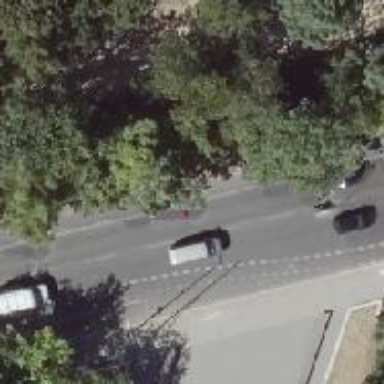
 and lane for parking on the right side."